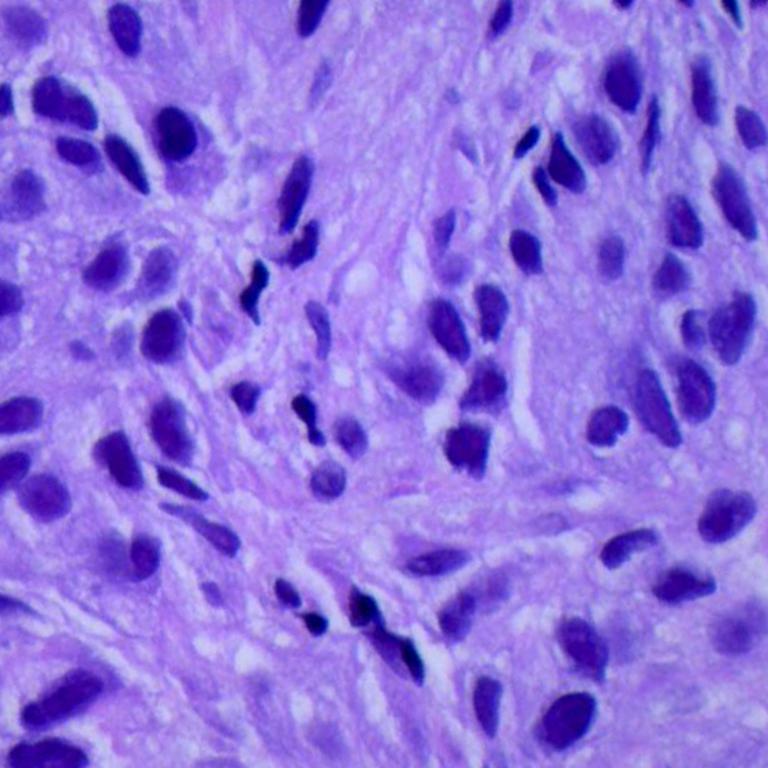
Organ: lung
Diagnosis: adenocarcinomas